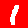
Digit: 1